Aerial crown-view tile of a tropical tree (Barro Colorado Island, Panama), acquired 20250317:
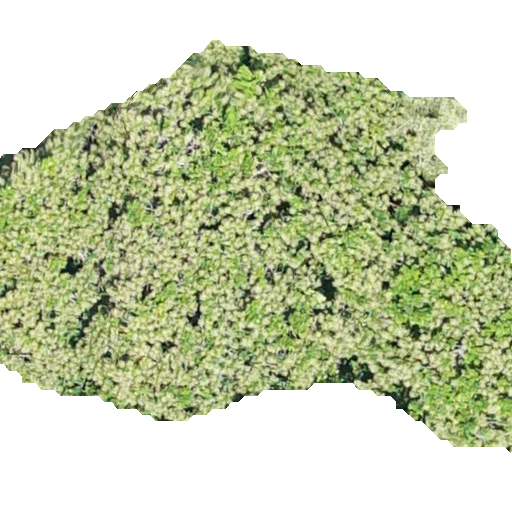
Species: Anacardium excelsum
GBIF accepted scientific name: Anacardium excelsum
Crown area: 246.604 m²